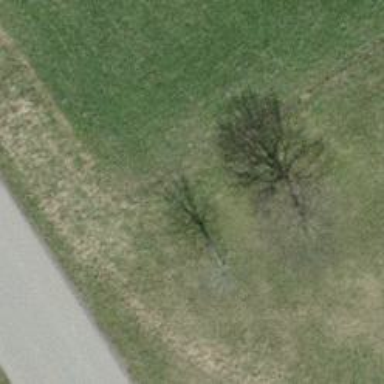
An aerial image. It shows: Agricultural area with broadleaved deciduous trees.